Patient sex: M
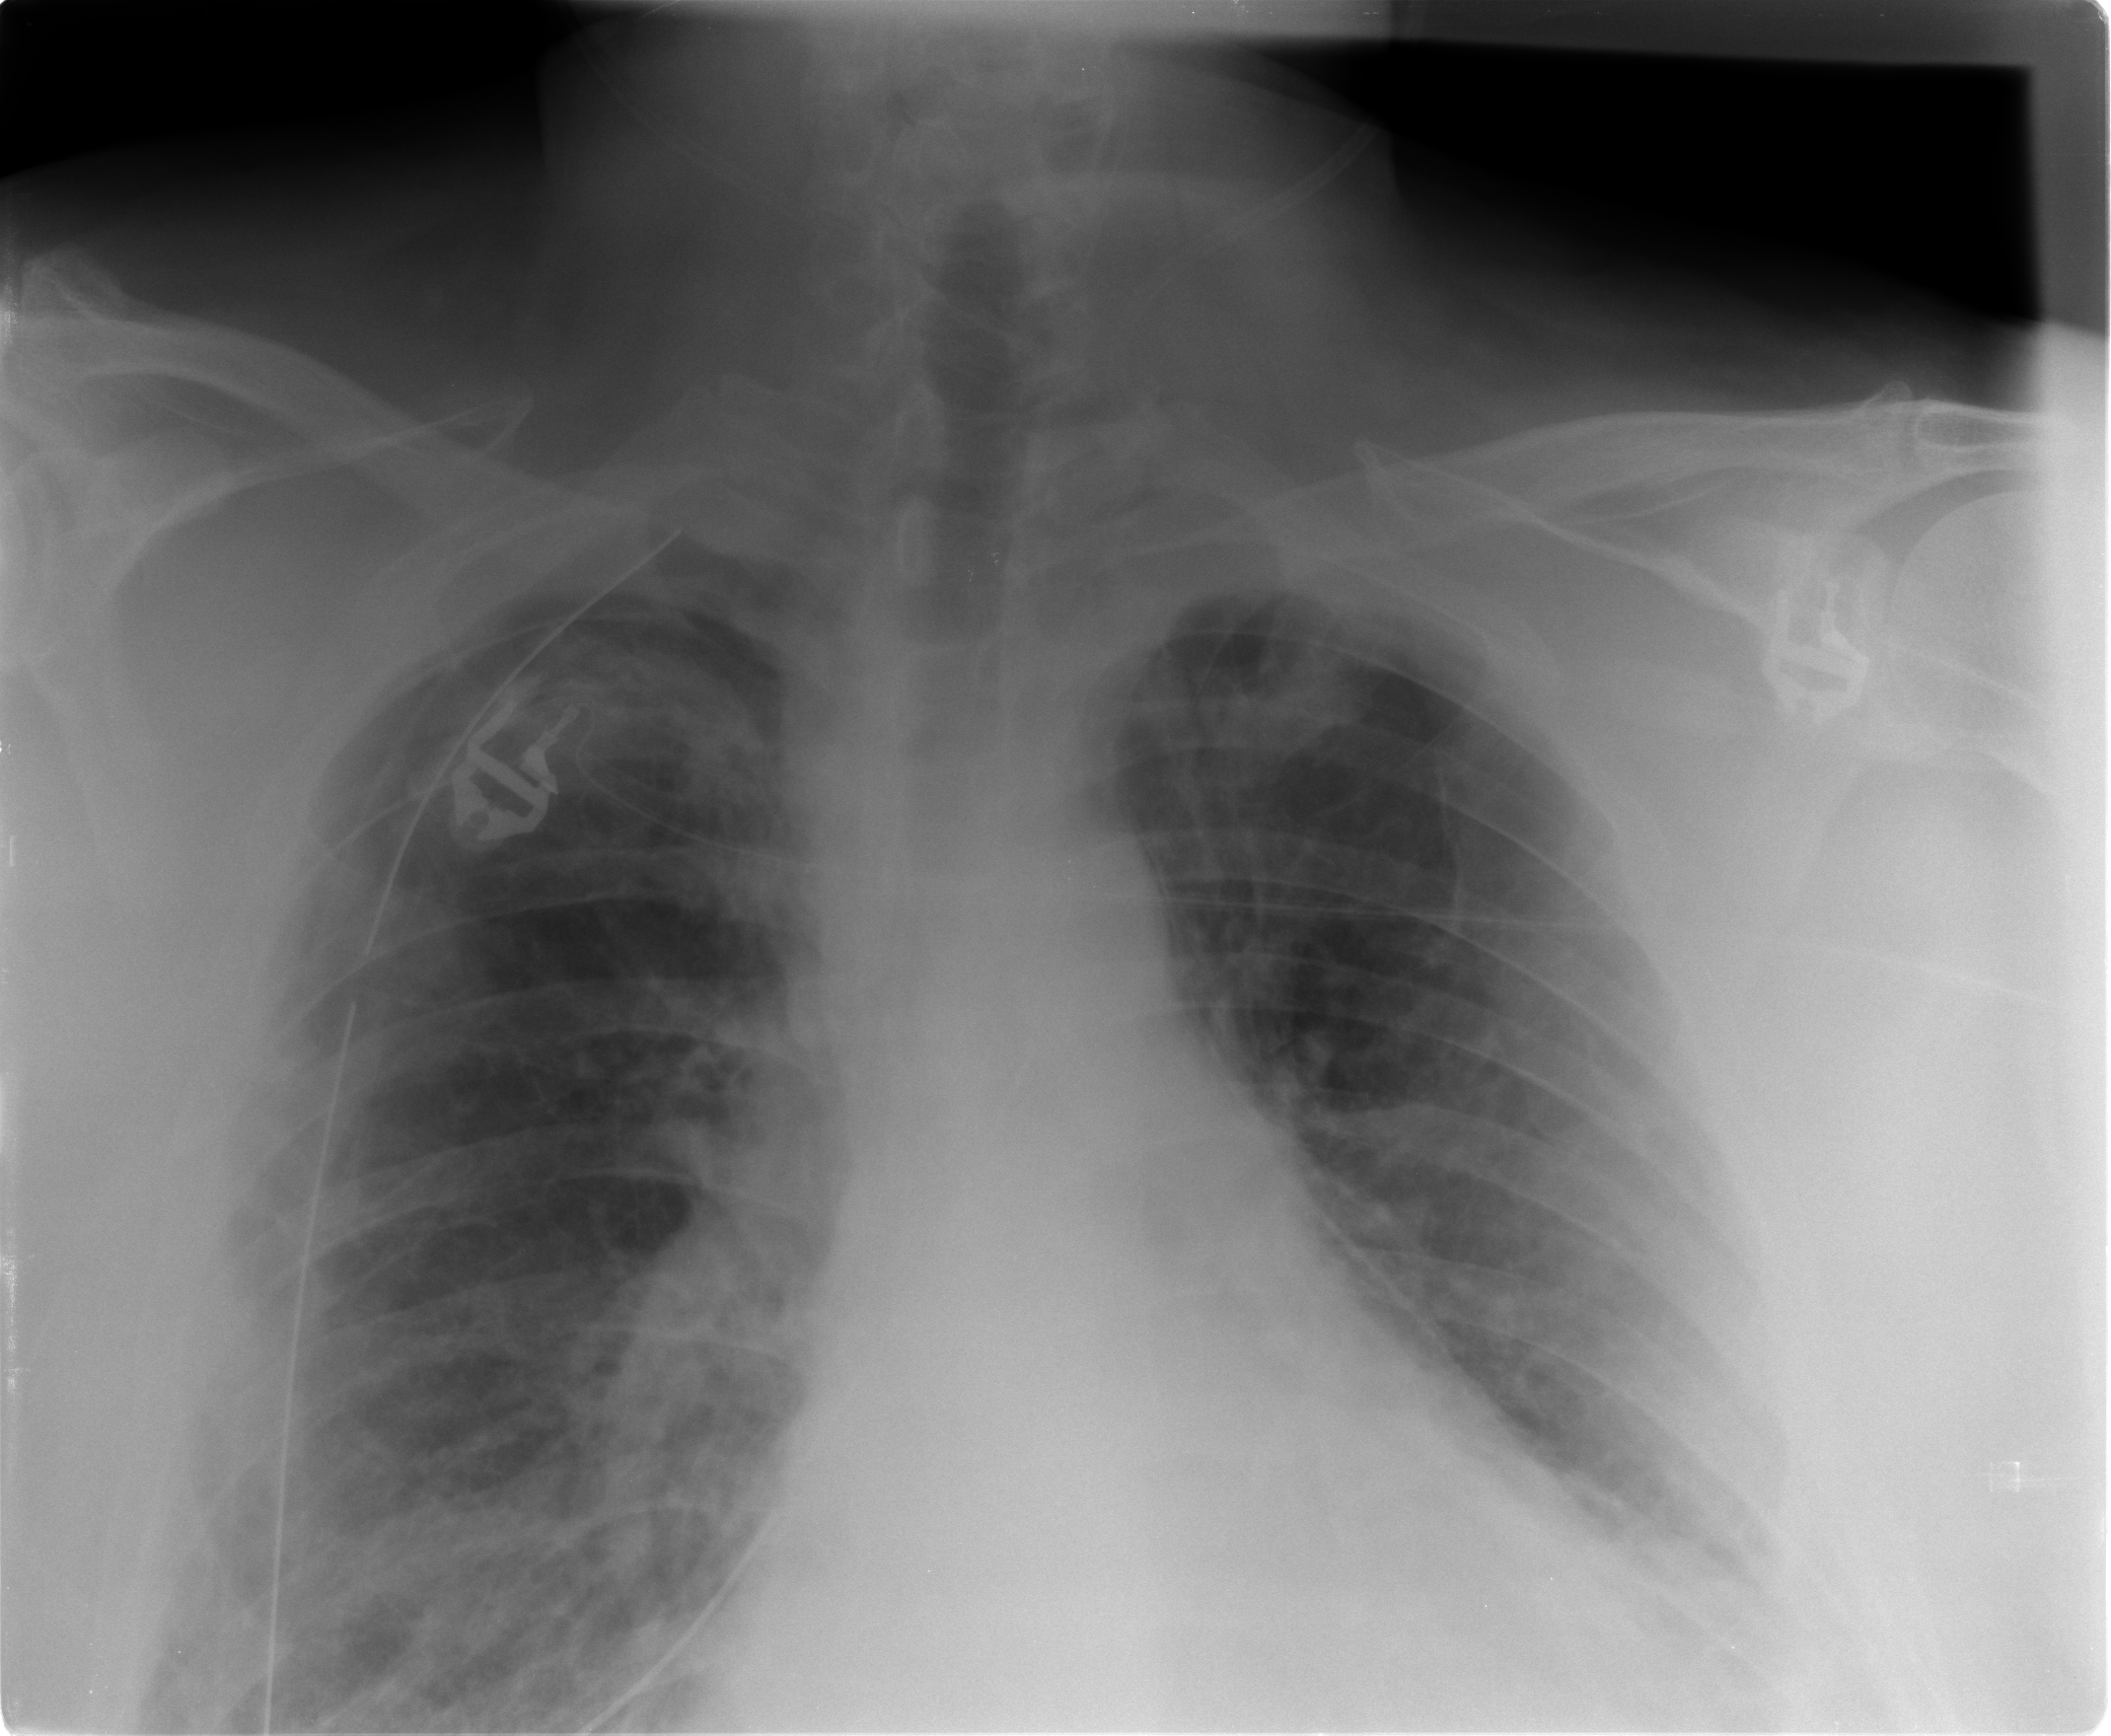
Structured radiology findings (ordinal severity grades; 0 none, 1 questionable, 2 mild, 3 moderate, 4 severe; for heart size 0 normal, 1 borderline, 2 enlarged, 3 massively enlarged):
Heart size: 2
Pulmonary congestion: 1
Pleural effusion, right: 0
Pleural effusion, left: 1
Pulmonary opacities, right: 1
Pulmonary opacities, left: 1
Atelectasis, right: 2
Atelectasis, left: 2